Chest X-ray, PA view. Patient: 52 years old, sex M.
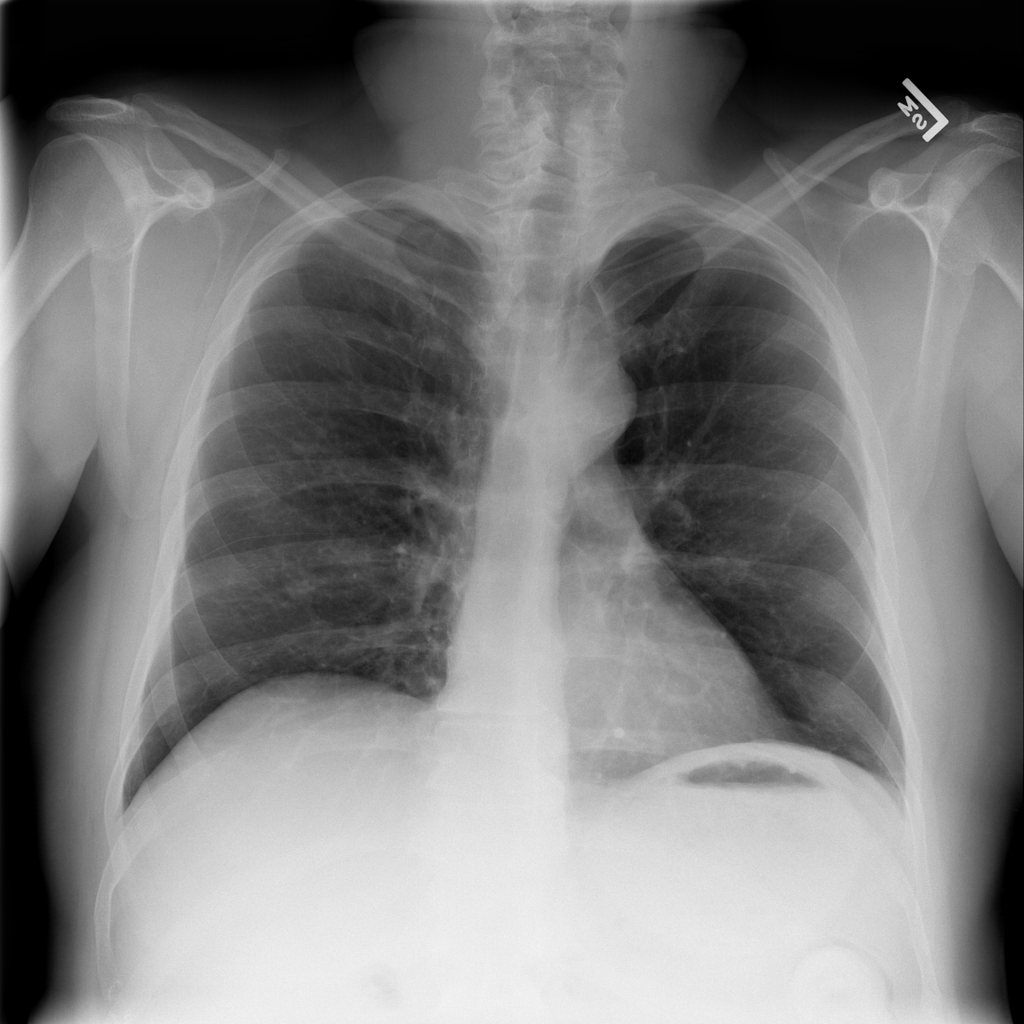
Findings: Atelectasis